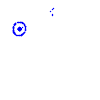
Particle: kaon